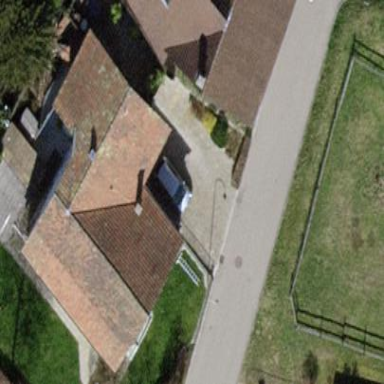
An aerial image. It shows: Detached building.